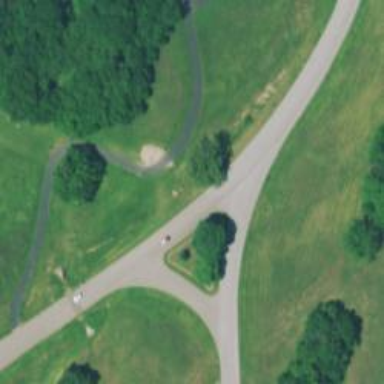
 popular leisure land for disc golf enthusiasts."